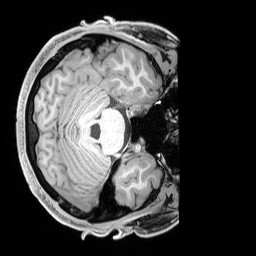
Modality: T1w
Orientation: axial
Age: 31
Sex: female
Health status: healthy
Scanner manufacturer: siemens
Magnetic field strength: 3 T
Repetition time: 1.65 s
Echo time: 0.00182 s